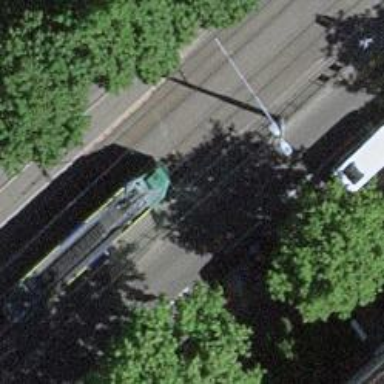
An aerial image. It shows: Tram stop with stop position for public transport.